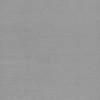
Label: dusty